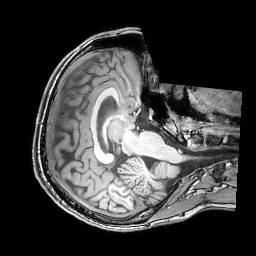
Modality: T1w
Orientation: axial